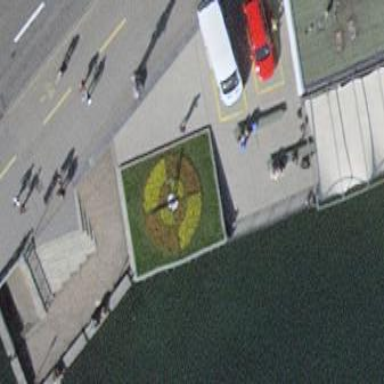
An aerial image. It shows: Flowerbed.